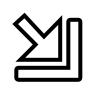
Cursor type: resize_se
OS/theme: linux-notwaita
Variant: white